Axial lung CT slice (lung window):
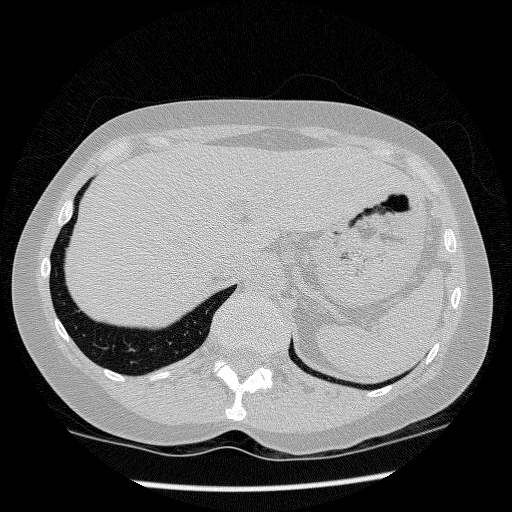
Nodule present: no